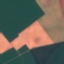
Land use / land cover class: AnnualCrop